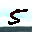
Label: 5